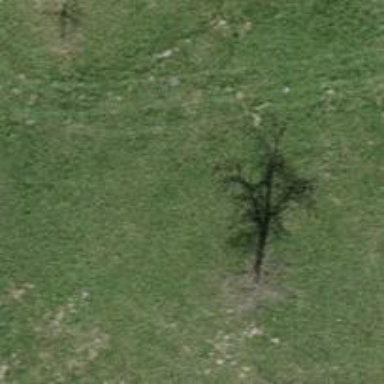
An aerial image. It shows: Beautiful tree in nature.